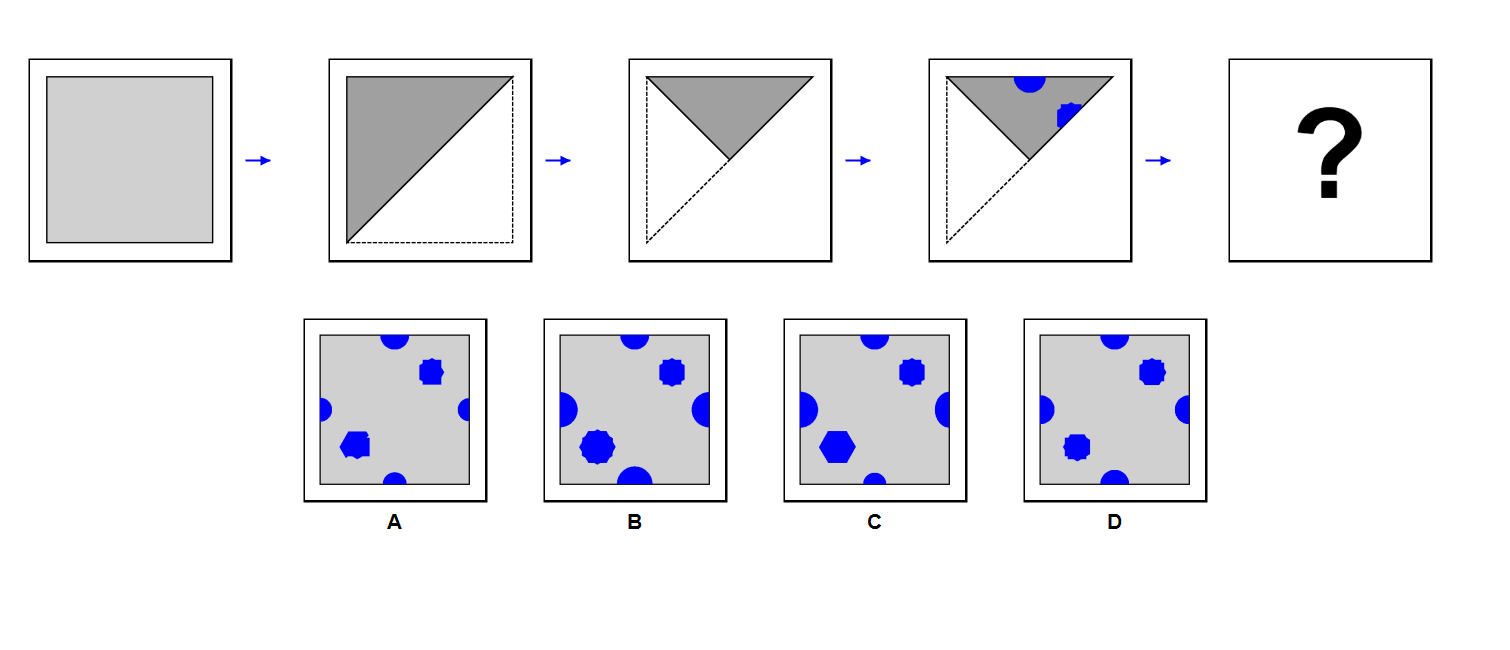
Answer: D